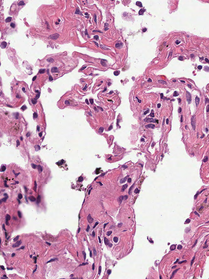
Tumor epithelial tissue: no
Tumor-associated stroma tissue: no
Normal tissue: yes